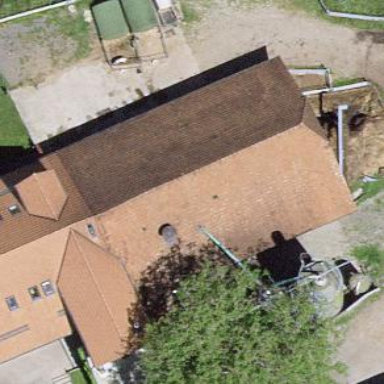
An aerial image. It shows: Farm building.